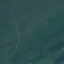
Land use / land cover: Pasture